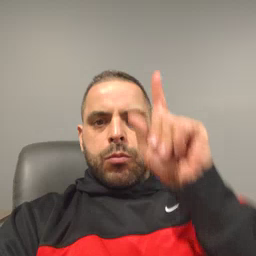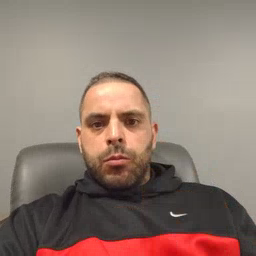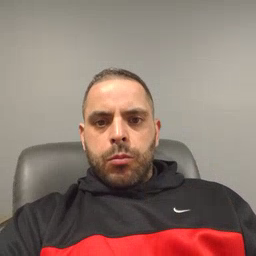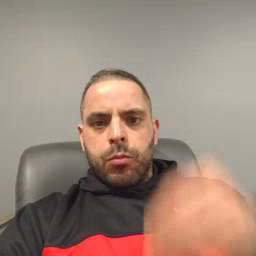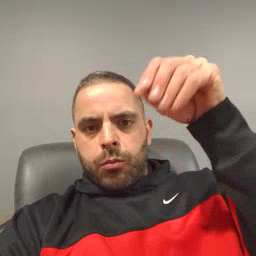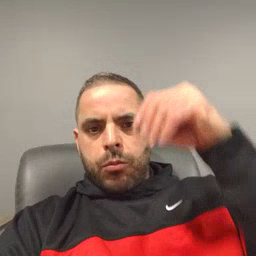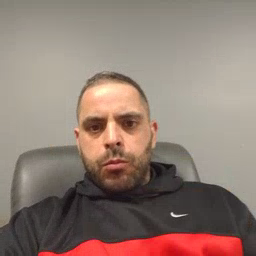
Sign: store